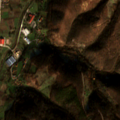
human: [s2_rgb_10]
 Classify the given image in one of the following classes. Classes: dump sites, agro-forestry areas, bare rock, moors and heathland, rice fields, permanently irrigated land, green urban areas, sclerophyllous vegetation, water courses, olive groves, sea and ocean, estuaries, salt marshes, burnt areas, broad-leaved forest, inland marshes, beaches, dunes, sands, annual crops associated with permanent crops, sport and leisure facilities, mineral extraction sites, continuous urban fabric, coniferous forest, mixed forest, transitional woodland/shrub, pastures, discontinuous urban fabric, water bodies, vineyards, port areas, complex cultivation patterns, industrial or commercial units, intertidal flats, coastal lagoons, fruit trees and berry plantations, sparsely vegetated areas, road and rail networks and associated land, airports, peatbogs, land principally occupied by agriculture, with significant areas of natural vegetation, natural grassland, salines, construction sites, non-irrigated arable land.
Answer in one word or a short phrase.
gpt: discontinuous urban fabric, complex cultivation patterns, broad-leaved forest, transitional woodland/shrub